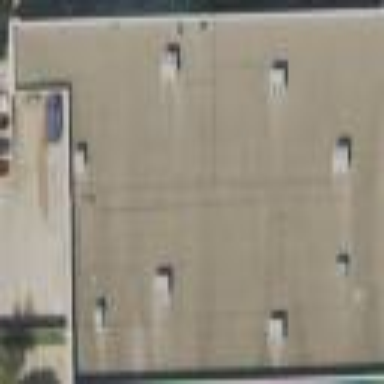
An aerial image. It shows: Building that houses trampoline park.